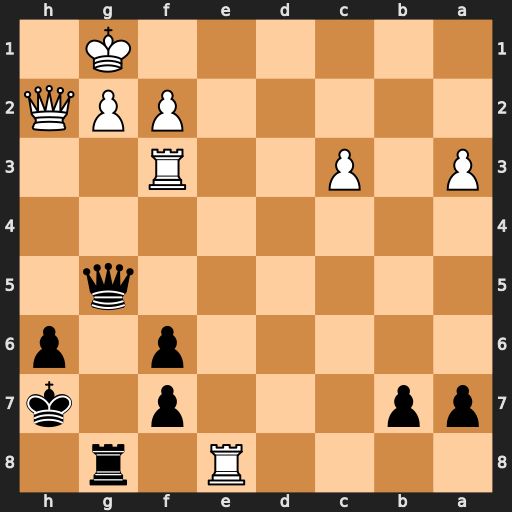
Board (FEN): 4R1r1/pp3p1k/5p1p/6q1/8/P1P2R2/5PPQ/6K1
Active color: b
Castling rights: -
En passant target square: -
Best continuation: Qc1+ Re1 Qxe1#